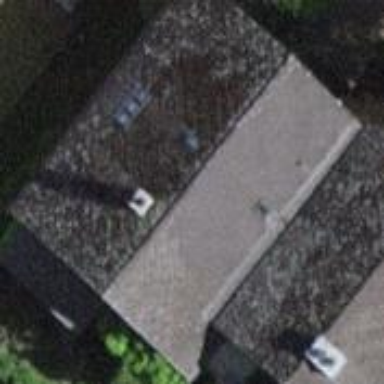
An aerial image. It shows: Detached building.